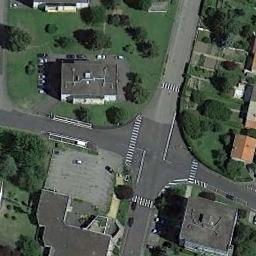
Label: intersection